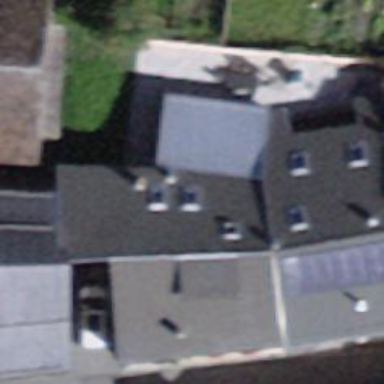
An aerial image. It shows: Building with gabled roof oriented across.